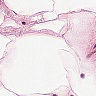
Metastatic tissue present: no